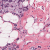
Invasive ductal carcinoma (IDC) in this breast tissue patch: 1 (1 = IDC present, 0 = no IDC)